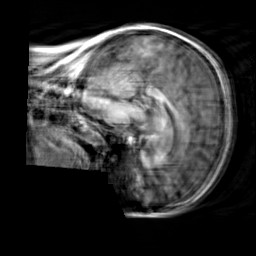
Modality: T1w
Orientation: sagittal
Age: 20
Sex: female
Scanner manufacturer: siemens
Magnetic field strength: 3 T
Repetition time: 2.3 s
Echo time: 0.00303 s